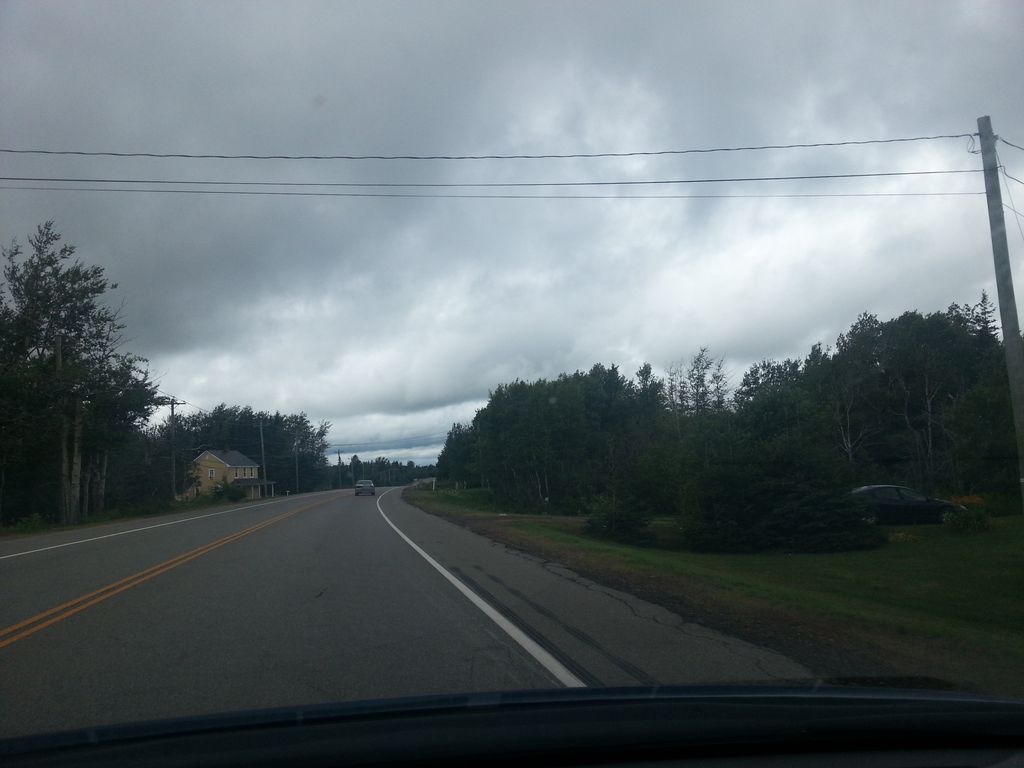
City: charlottetown